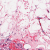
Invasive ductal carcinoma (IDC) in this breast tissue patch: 0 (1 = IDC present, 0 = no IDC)